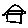
Label: house